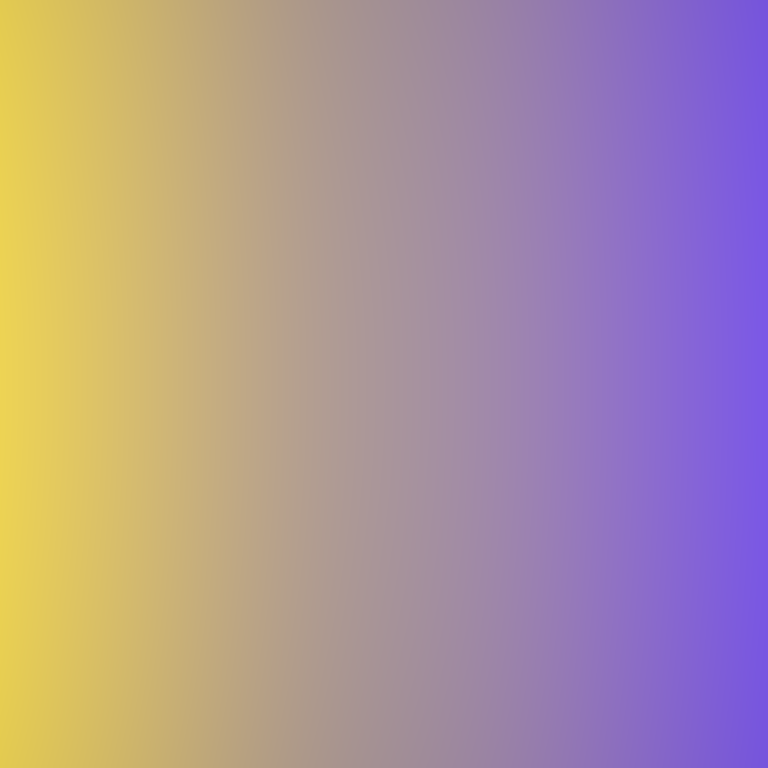
Abstract light effect, smooth gradient from golden yellow to violet blue, serene atmosphere, soft glow, no room, no furniture, no objects.